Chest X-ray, PA view. Patient: 45 years old, sex M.
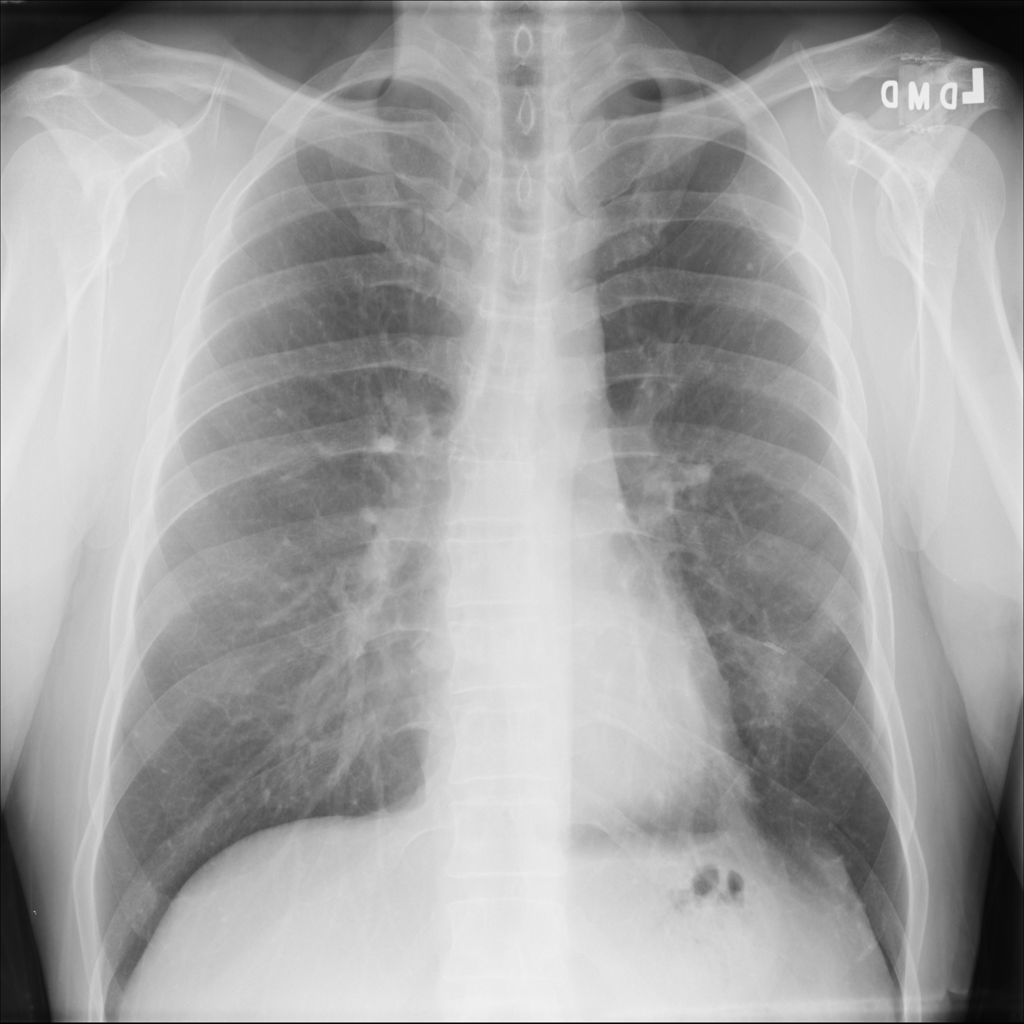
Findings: Nodule